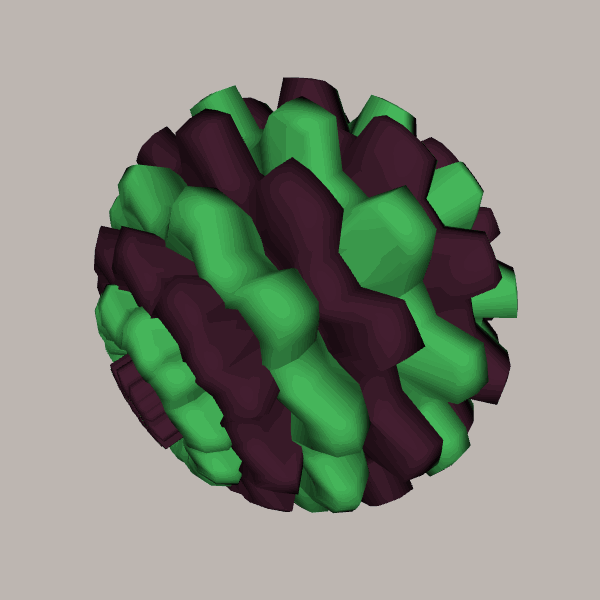
Background: light